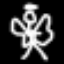
Label: angel